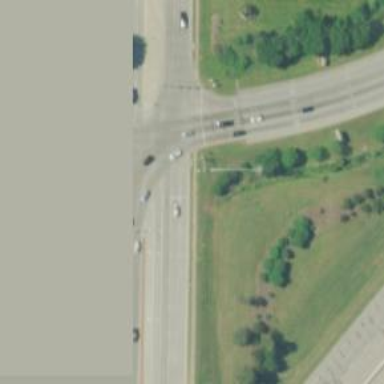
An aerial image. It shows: Trunk highway.